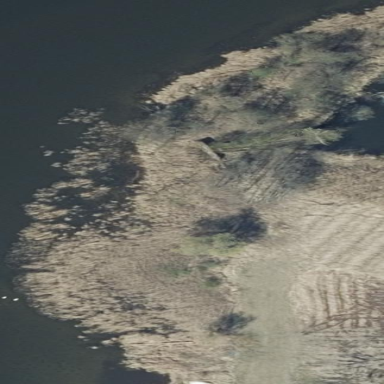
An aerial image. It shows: Wetland area dominated by reedbeds.